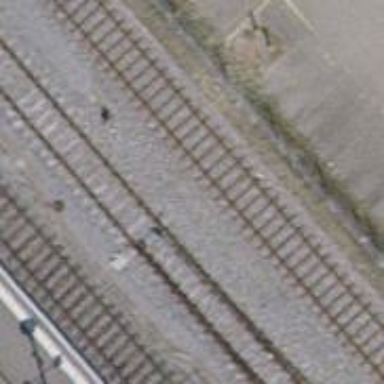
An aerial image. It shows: Railway switch.